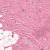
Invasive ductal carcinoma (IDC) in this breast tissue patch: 0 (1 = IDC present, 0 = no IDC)